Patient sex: M
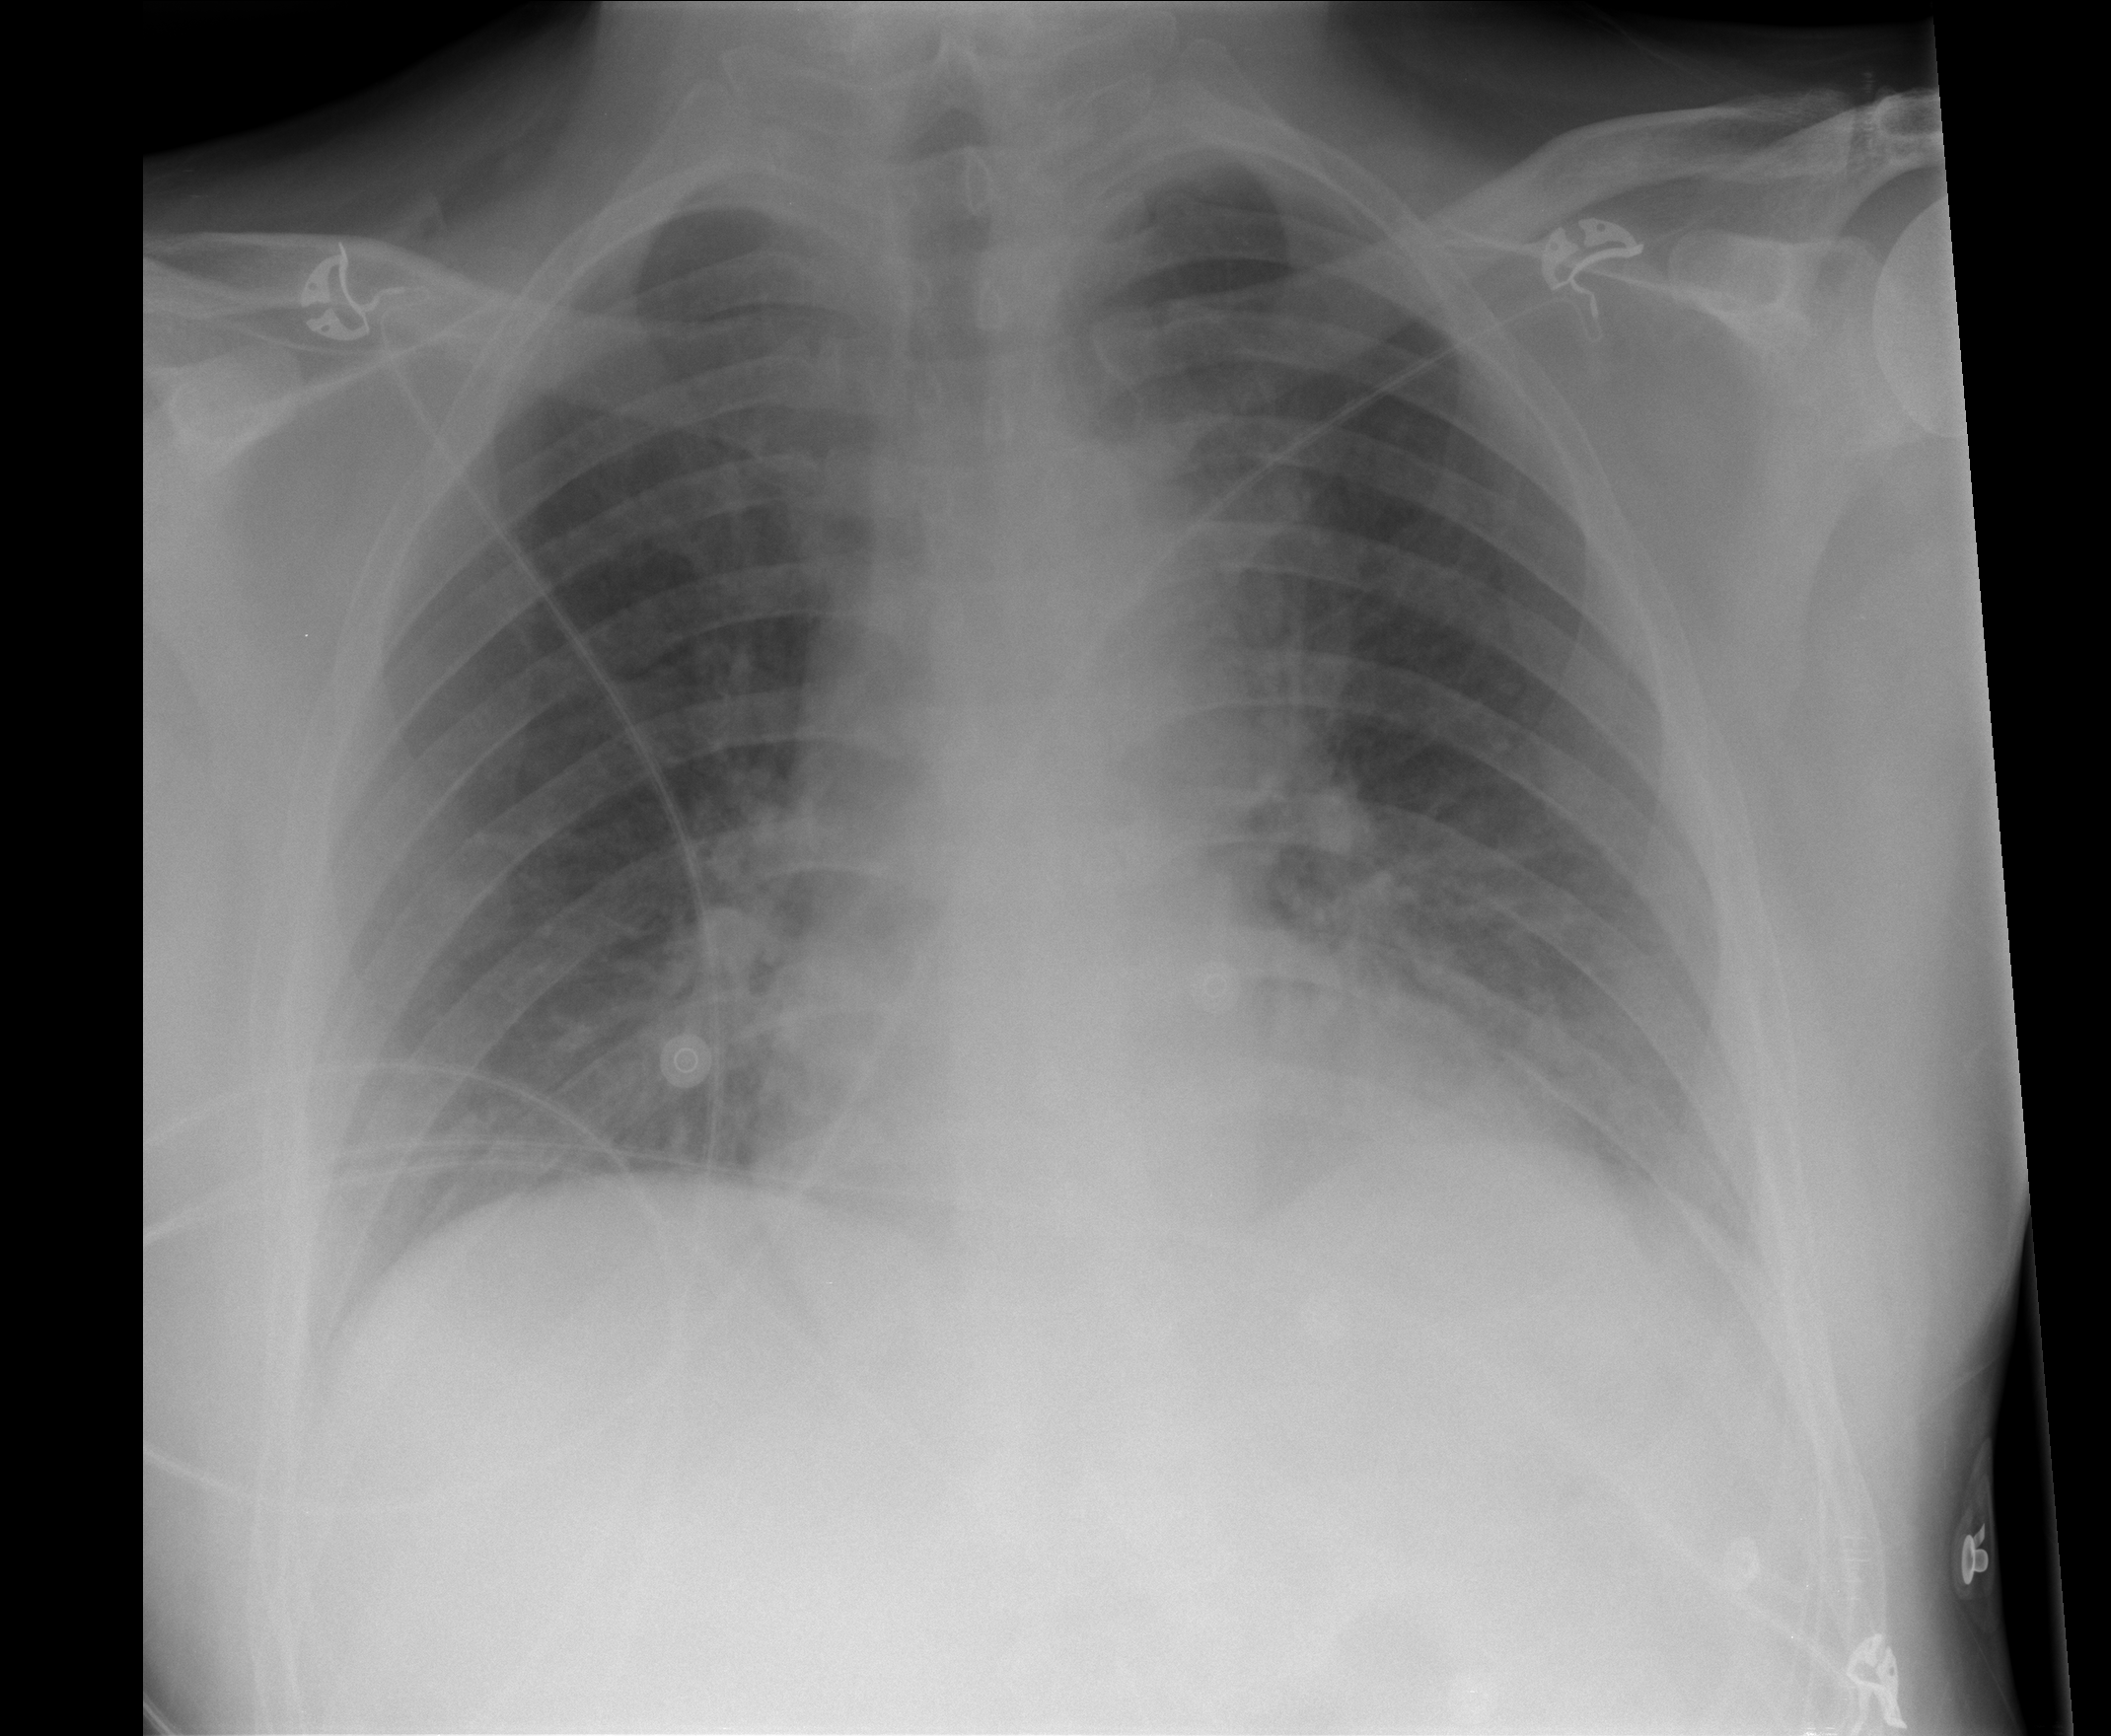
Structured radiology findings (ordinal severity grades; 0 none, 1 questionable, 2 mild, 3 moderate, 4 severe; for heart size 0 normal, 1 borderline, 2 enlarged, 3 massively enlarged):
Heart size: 0
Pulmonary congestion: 0
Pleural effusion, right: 0
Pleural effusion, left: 2
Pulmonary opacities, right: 0
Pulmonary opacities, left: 0
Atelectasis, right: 0
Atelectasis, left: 2